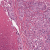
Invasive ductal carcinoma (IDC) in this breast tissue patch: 1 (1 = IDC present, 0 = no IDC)